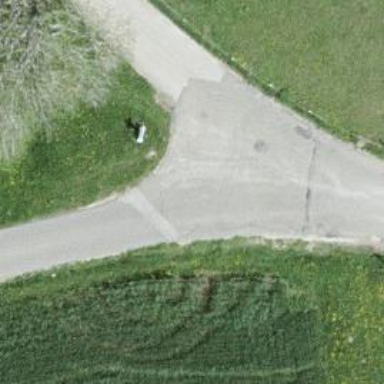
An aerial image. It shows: Wayside cross with historic significance.